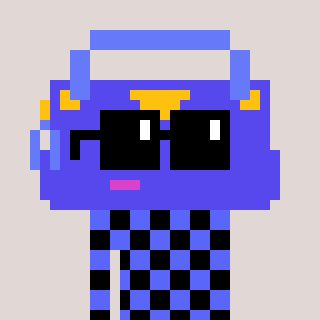
a pixel art character with square black sunglasses, a bag-shaped head and a purple-colored body on a warm background